Question: I've just loaded up the advanced find and I cant click on half the icons/drop downs as they are all in the wrong place. It works fine on other servers and other machines. It appears as if its a CSS problem. Any Ideas

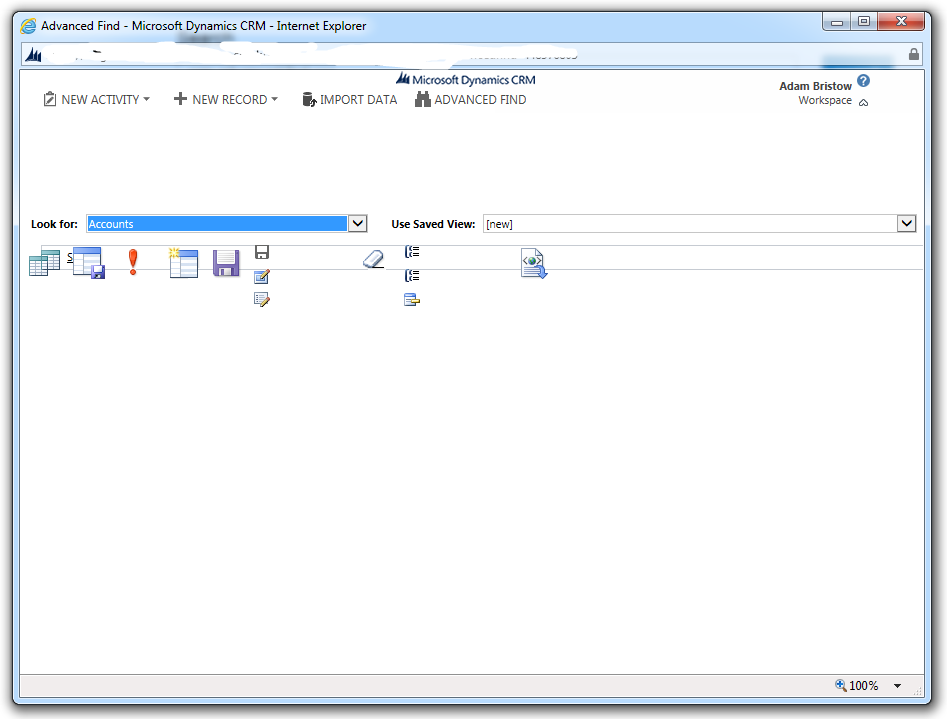
Answer: Several users reported this issue, the cause is not clear yet, however these are the suggested steps:
1) Try with another browser
2) Clean the browser cache
3) if CRM site is inside the Internet Explorer compatibility mode list remove it
4) if CRM site is not inside the Internet Explorer compatibility mode list add it